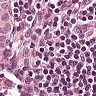
Metastatic tissue present: no